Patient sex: M
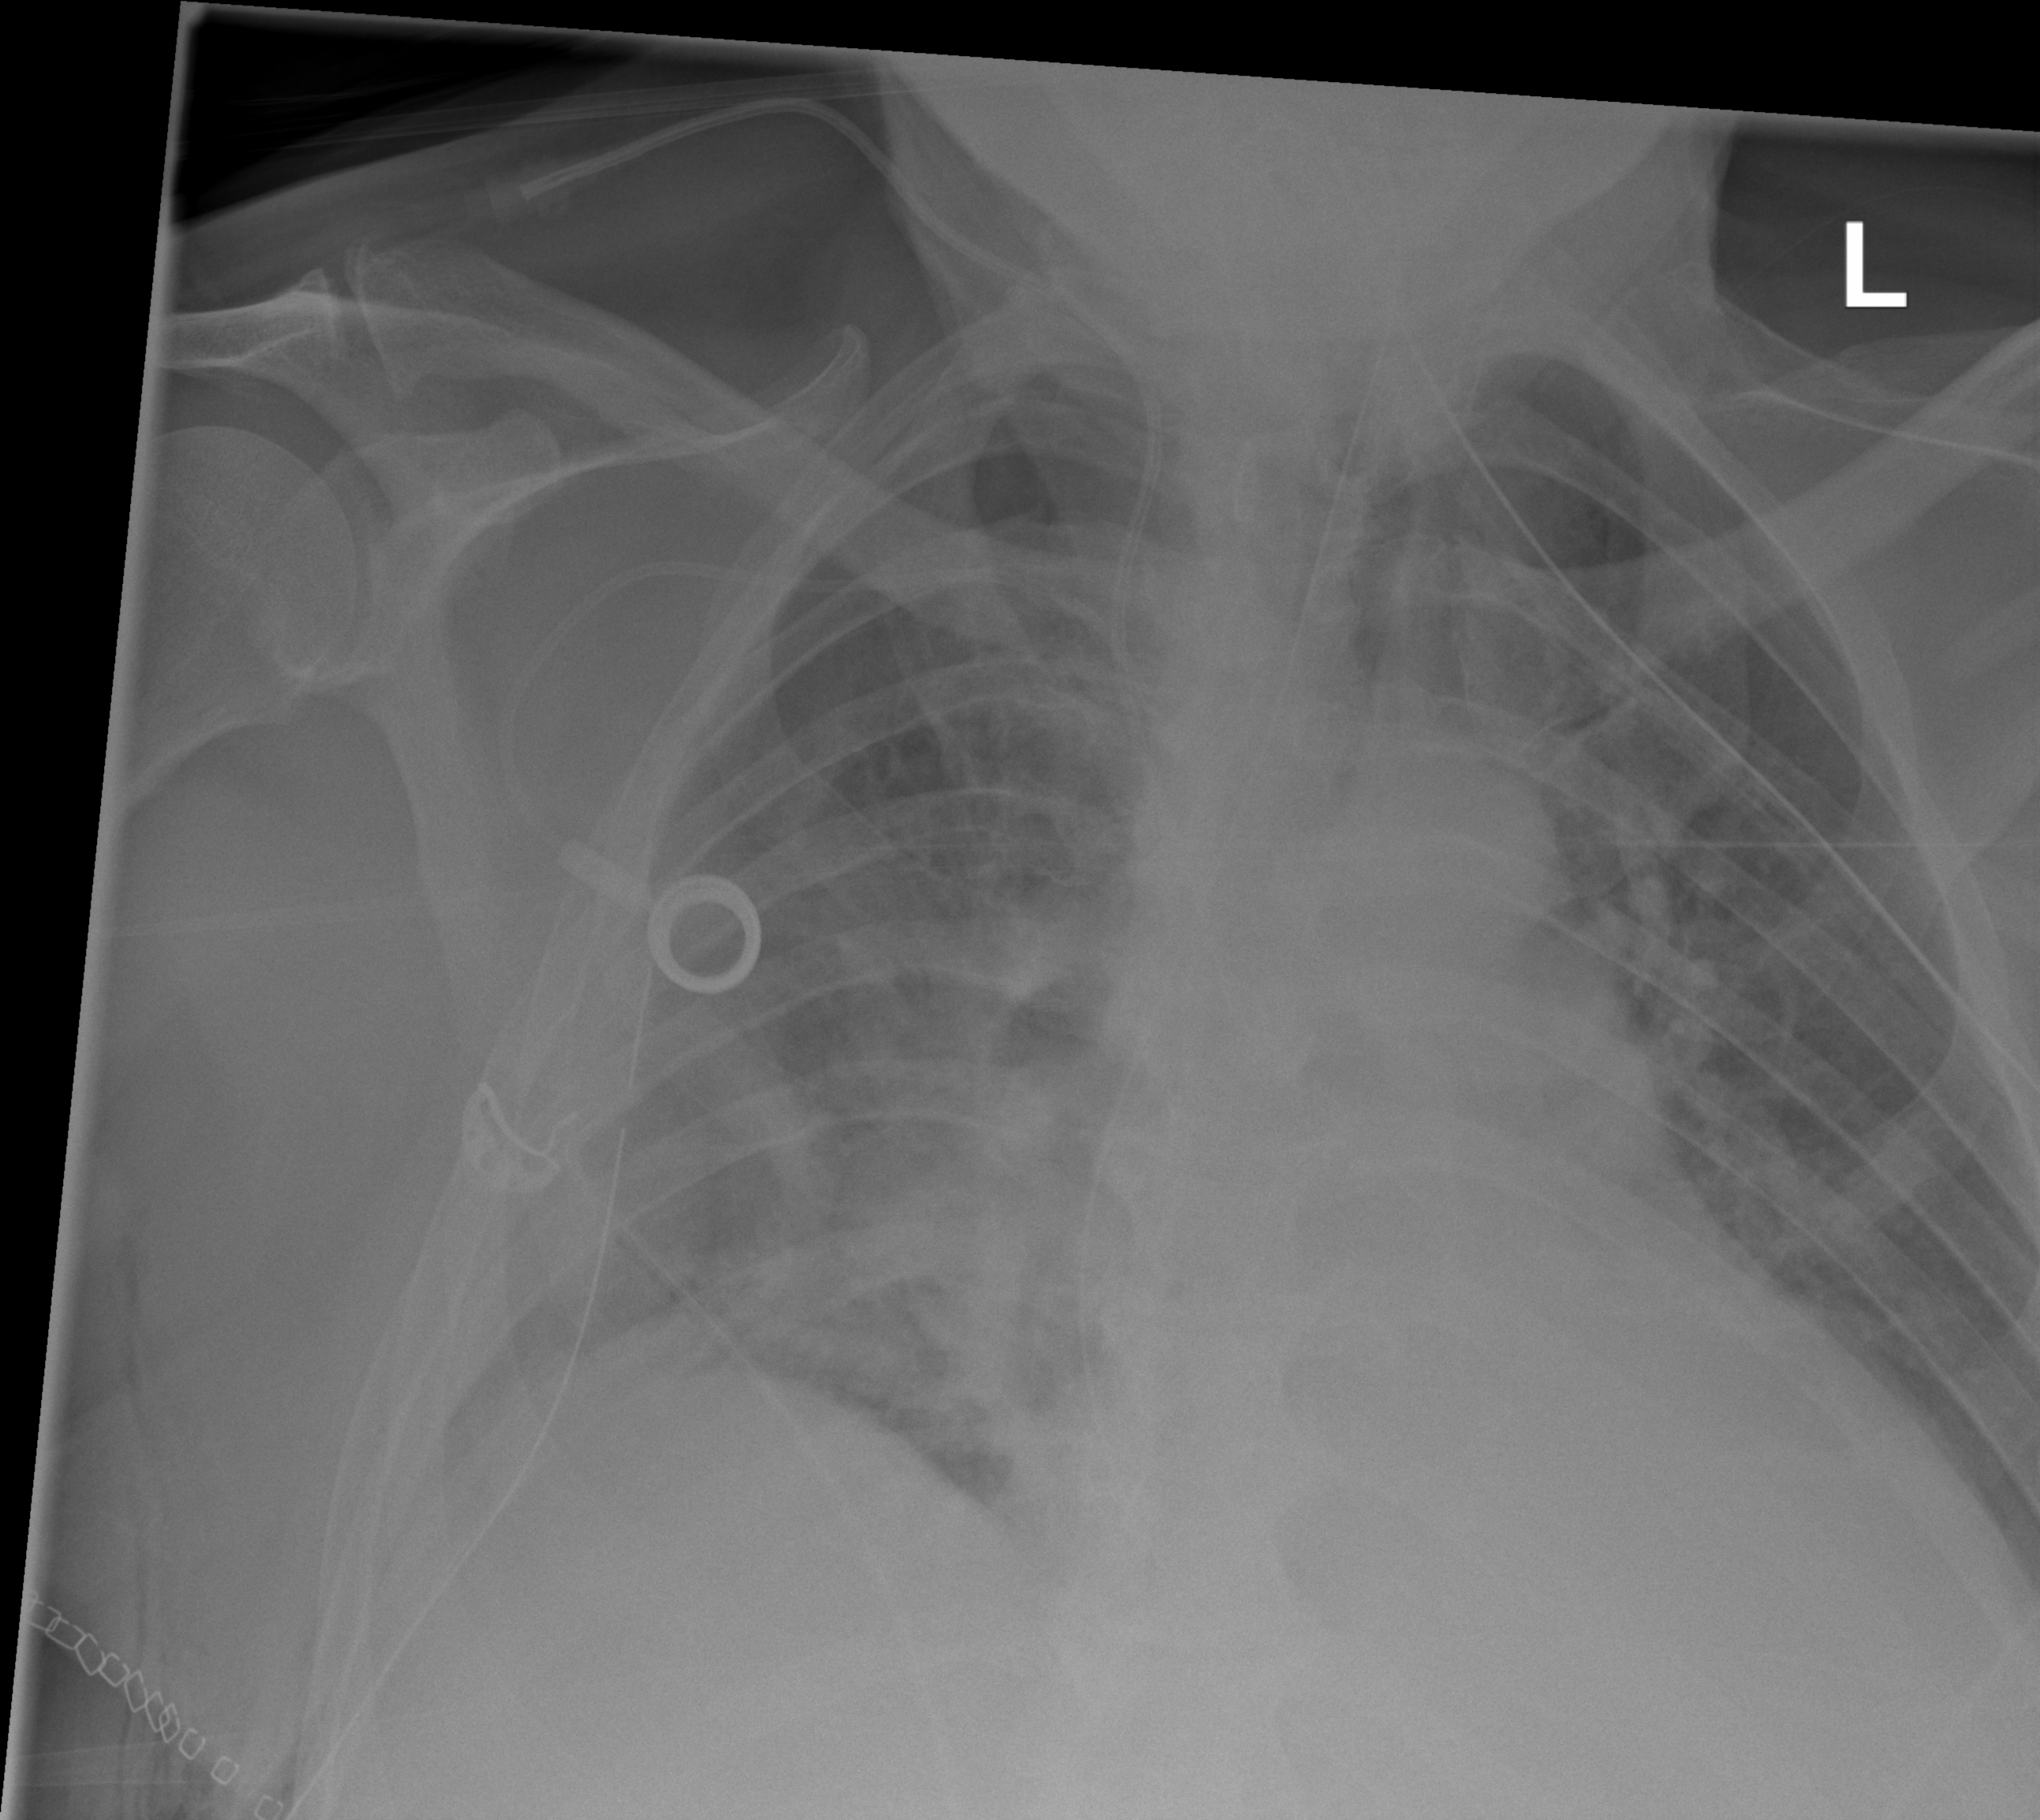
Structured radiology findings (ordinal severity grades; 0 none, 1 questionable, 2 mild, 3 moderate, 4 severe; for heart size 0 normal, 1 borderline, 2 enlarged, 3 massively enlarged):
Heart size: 1
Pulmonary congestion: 2
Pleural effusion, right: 2
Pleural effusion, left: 0
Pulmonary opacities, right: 2
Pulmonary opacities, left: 0
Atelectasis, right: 2
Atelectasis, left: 2